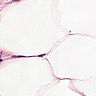
Metastatic tissue present: no